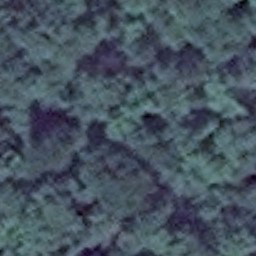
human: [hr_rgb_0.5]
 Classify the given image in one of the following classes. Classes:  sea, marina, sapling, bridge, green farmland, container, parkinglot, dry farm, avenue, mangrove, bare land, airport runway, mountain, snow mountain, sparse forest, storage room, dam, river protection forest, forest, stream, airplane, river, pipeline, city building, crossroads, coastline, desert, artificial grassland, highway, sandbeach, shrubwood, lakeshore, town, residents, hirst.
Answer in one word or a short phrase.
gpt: forest